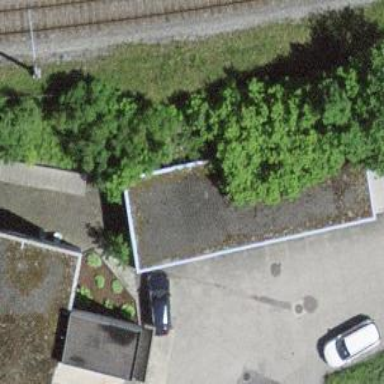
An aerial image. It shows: Garage.